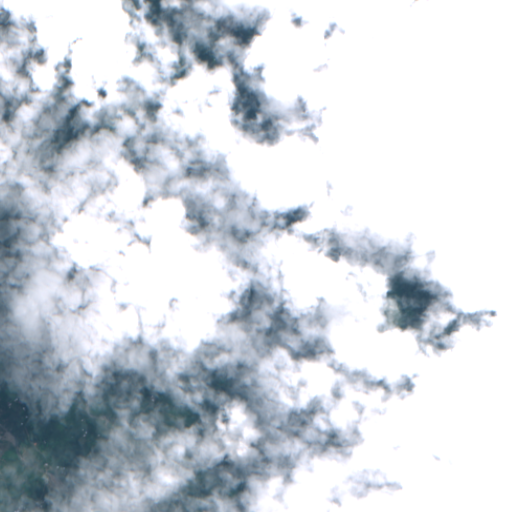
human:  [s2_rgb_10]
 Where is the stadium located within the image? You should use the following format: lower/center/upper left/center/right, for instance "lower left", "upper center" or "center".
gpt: The stadium is located in the upper left of the image.
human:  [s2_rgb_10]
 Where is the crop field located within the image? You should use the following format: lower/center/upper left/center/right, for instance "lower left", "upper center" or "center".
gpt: There is no crop field in the image.